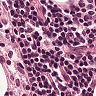
Metastatic tissue present: no